Question: i am having a List of objects and i i wants to do some operation on the list in such a way that the a particular object should be shifted to list position 0 and the the object at position 0 will take place the shifted object. the diagram is as shown below.

the list is as follows
'''
final List<Object> list= new ArrayList<Object>();
'''
presently i have made two temporary lists as
'''
final List<Object> temp1= new ArrayList<Object>();
final List<Object> temp2= new ArrayList<Object>();
'''
to do the operation i am running a loop and on particular condition adding object to temp1 else adding to temp2 , something like as follows :
'''
for (int i = 0; i < 5; i++) {
if (i==3) {
temp1.add(i);
} else {
temp2.add(i);
}
}
'''
and finally doing
'''
list.addAll(temp1);
list.addAll(temp2);
'''
how to do the same logic in redundant and effective steps rather than using temp lists.
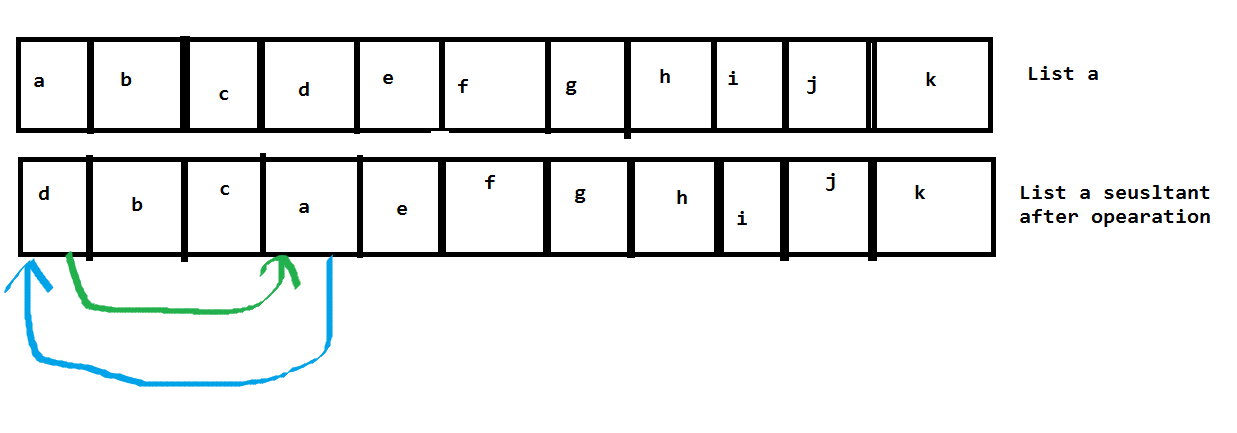
Answer: Use this <URL> method:
'''
Collections.swap(List<?> list, int i, int j);
'''